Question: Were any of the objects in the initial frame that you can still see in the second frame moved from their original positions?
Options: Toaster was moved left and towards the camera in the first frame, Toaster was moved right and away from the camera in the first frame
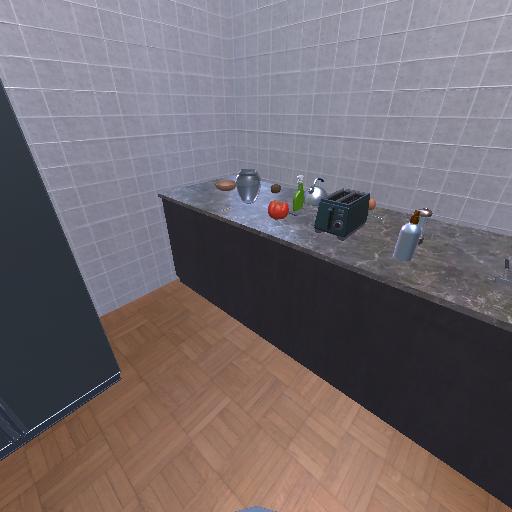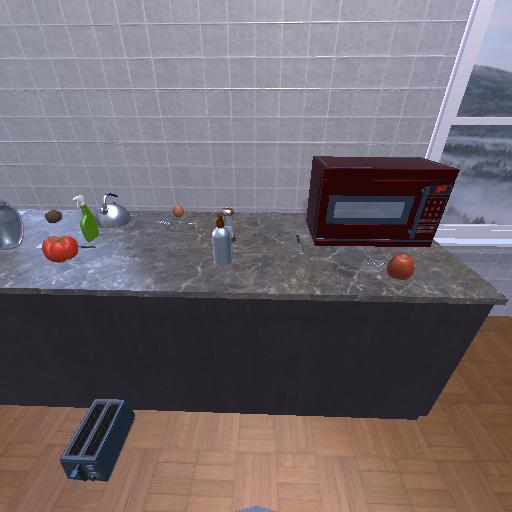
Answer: Toaster was moved left and towards the camera in the first frame